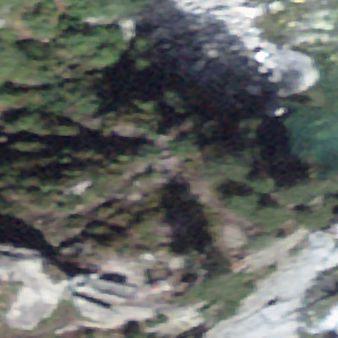
Label: bouldering_area